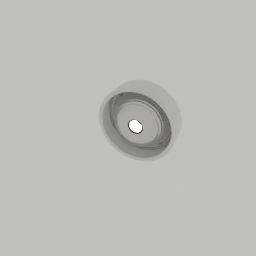
Label: lighting